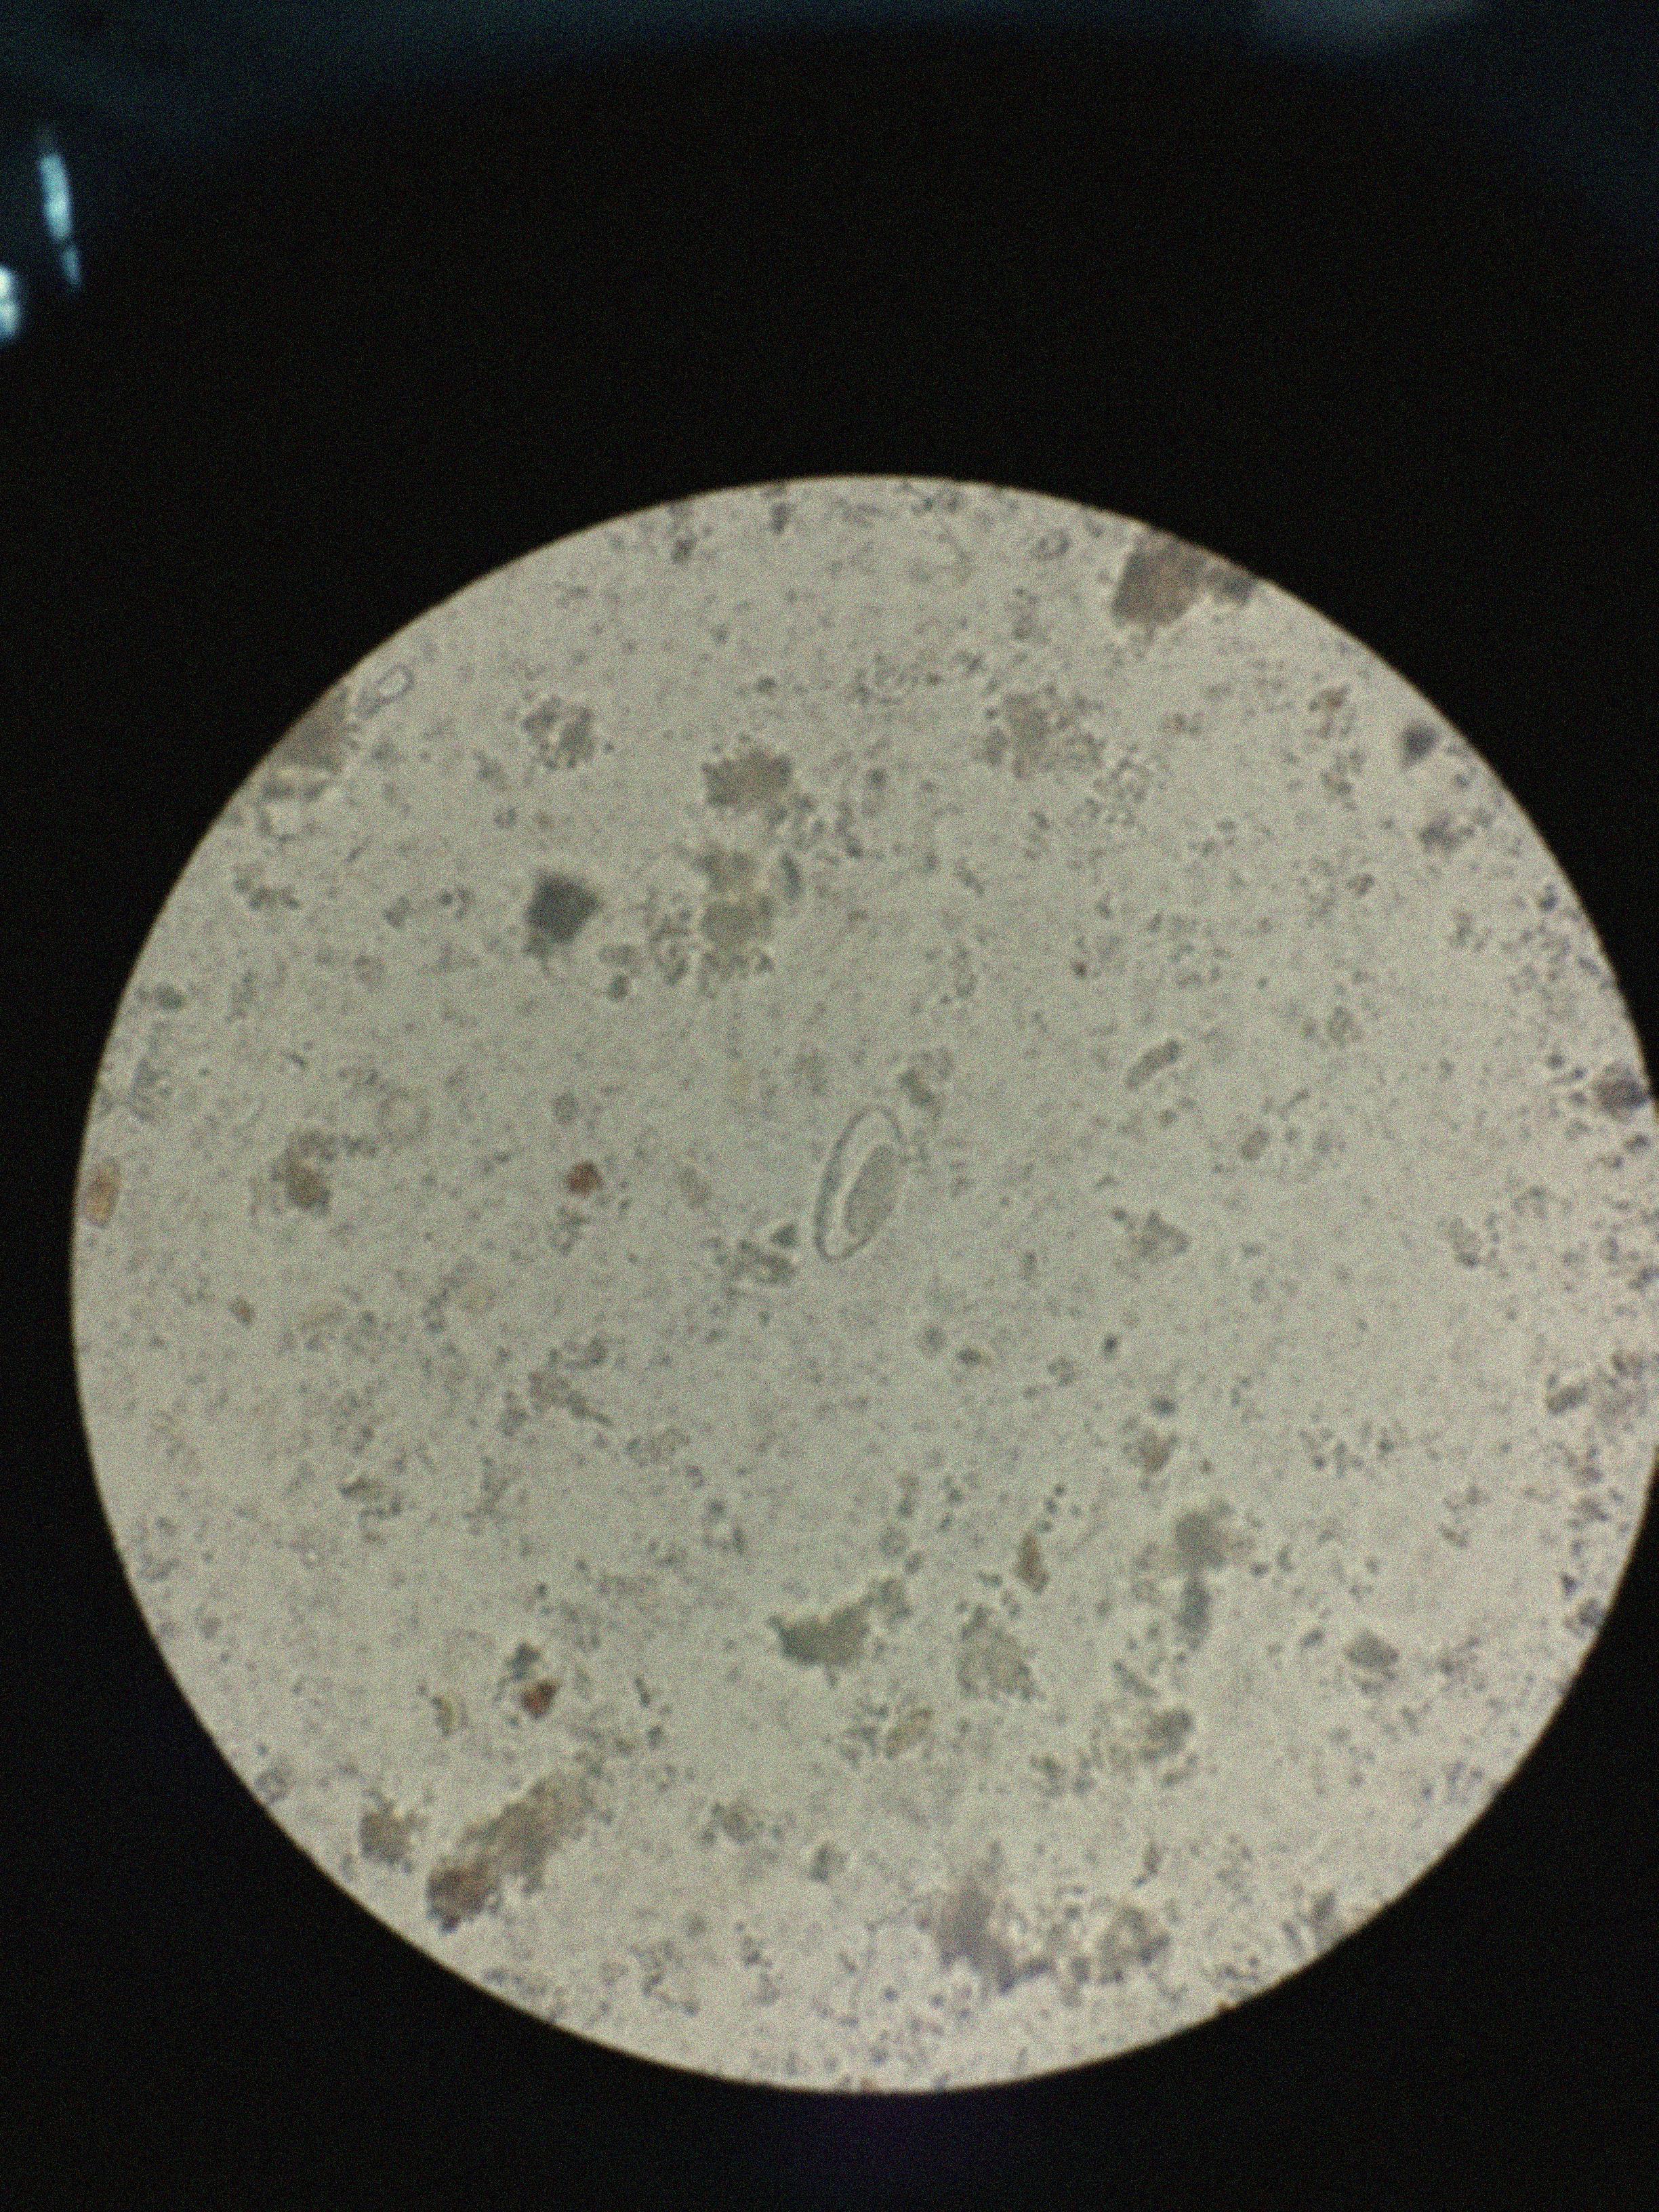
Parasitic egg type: Enterobius vermicularis